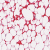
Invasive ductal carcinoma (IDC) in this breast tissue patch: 0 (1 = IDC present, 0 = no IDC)